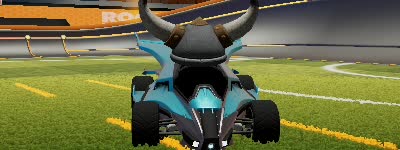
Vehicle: aftershock